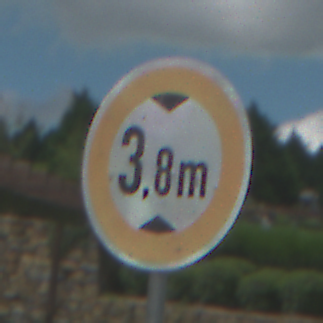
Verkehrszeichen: TatsaechlicheHoehe
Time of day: Midday
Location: Outdoor (Nature)
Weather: PartlyCloudy
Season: NotSpecified
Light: Natural